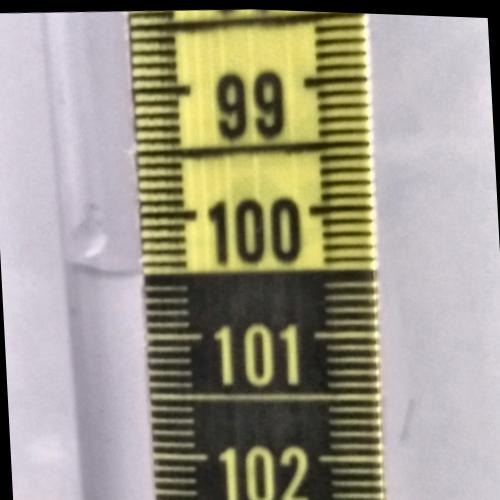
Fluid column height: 100.5 cm